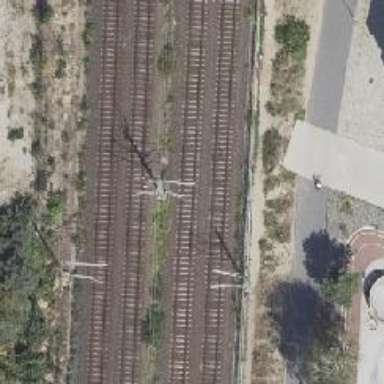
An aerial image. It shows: Catenary mast for power lines.